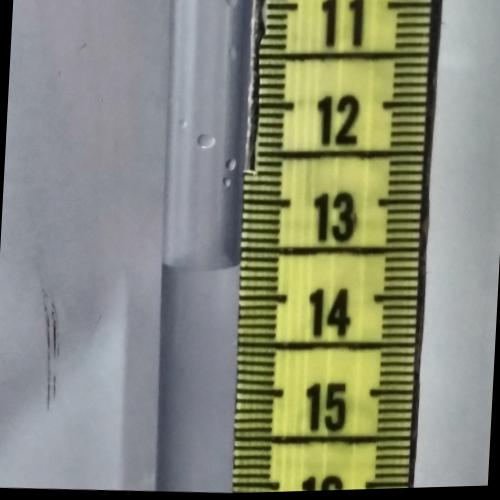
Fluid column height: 13.7 cm